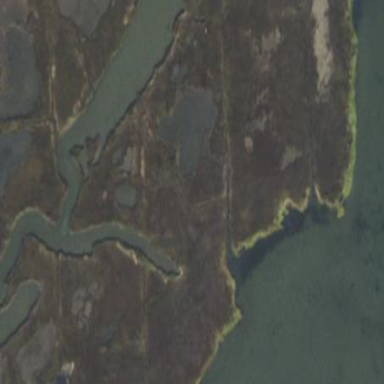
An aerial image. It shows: Tidal wetland area consisting of tidal flats.